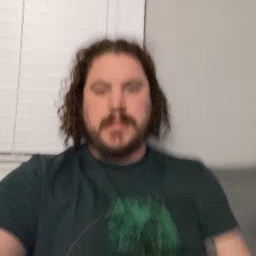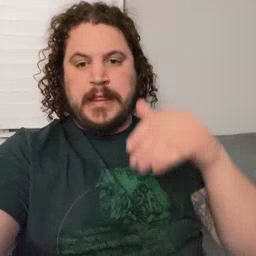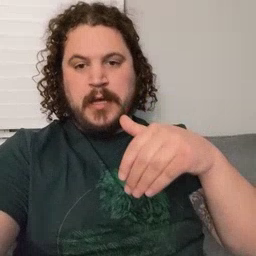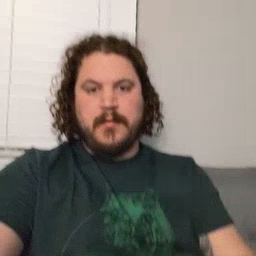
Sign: night